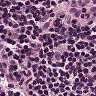
Metastatic tissue present: no